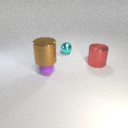
small cyan metal sphere behind large red metal cylinder